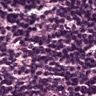
Metastatic tissue present: no